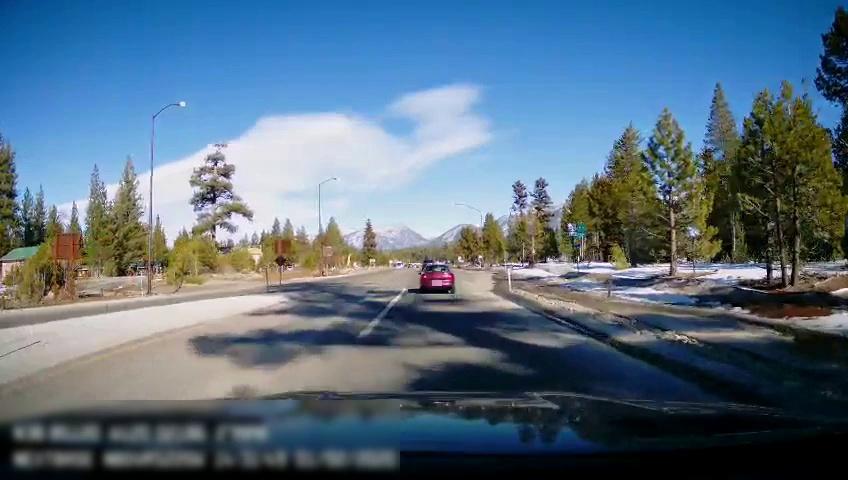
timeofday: Day
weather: Sunny
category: Drivable Space
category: Vehicles | Car
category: Vehicles | SUV
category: Lanes | Current Lane
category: Traffic | Signs